Question: It should be very easy to do this but I haven't found the information that I need. What I want is as simple as changing the color of the slider bar:

I'm using ModernUI and the default bar color is very similar to my background and I want to make it a bit lighter.
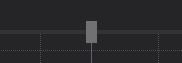
Answer: I found two approaches:
1. You can customize your slider by insert corresponding brushes in appropriate Slider.Resources section.
2. You can add brushes to separate xaml file with dictionary and then merge it with corresponding slider in the Slider.Resources. In some cases it fits better because you can change colors of few controls at once.
Both approaches are presented below:
'''
<Grid Style="{StaticResource ContentRoot}">
<StackPanel>
<!-- Slider with default theme and colors from ModernUI -->
<Slider/>
<!-- Slider with custom colors from approach 1 -->
<Slider>
<Slider.Resources>
<SolidColorBrush x:Key="SliderSelectionBackground" Color="Green" />
<SolidColorBrush x:Key="SliderSelectionBorder" Color="Green" />
<SolidColorBrush x:Key="SliderThumbBackground" Color="Green" />
<SolidColorBrush x:Key="SliderThumbBackgroundDisabled" Color="Green" />
<SolidColorBrush x:Key="SliderThumbBackgroundDragging" Color="Green" />
<SolidColorBrush x:Key="SliderThumbBackgroundHover" Color="Green" />
<SolidColorBrush x:Key="SliderThumbBorder" Color="Green" />
<SolidColorBrush x:Key="SliderThumbBorderDisabled" Color="Green" />
<SolidColorBrush x:Key="SliderThumbBorderDragging" Color="Green" />
<SolidColorBrush x:Key="SliderThumbBorderHover" Color="Green" />
</Slider.Resources>
</Slider>
<!-- Slider with custom colors from approach 2 -->
<Slider>
<Slider.Resources>
<ResourceDictionary>
<ResourceDictionary.MergedDictionaries>
<ResourceDictionary Source="Dictionary1.xaml"/>
</ResourceDictionary.MergedDictionaries>
</ResourceDictionary>
</Slider.Resources>
</Slider>
</StackPanel>
</Grid>
'''
'''
<ResourceDictionary xmlns="http://schemas.microsoft.com/winfx/2006/xaml/presentation"
xmlns:x="http://schemas.microsoft.com/winfx/2006/xaml">
<SolidColorBrush x:Key="SliderSelectionBackground" Color="Blue" />
<SolidColorBrush x:Key="SliderSelectionBorder" Color="Blue" />
<SolidColorBrush x:Key="SliderThumbBackground" Color="Blue" />
<SolidColorBrush x:Key="SliderThumbBackgroundDisabled" Color="Blue" />
<SolidColorBrush x:Key="SliderThumbBackgroundDragging" Color="Blue" />
<SolidColorBrush x:Key="SliderThumbBackgroundHover" Color="Blue" />
<SolidColorBrush x:Key="SliderThumbBorder" Color="Blue" />
<SolidColorBrush x:Key="SliderThumbBorderDisabled" Color="Blue" />
<SolidColorBrush x:Key="SliderThumbBorderDragging" Color="Blue" />
<SolidColorBrush x:Key="SliderThumbBorderHover" Color="Blue" />
</ResourceDictionary>
'''
As result you get following: